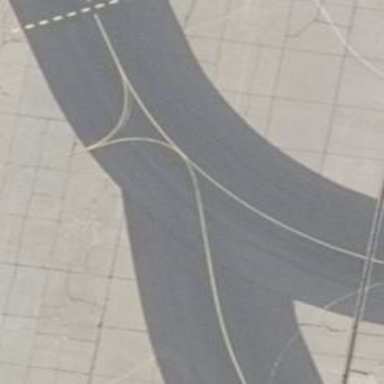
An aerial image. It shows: View of taxiway at the airport.